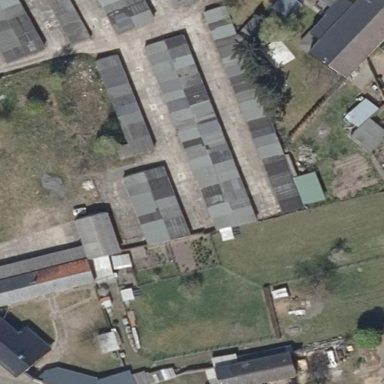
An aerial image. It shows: Group of garages.